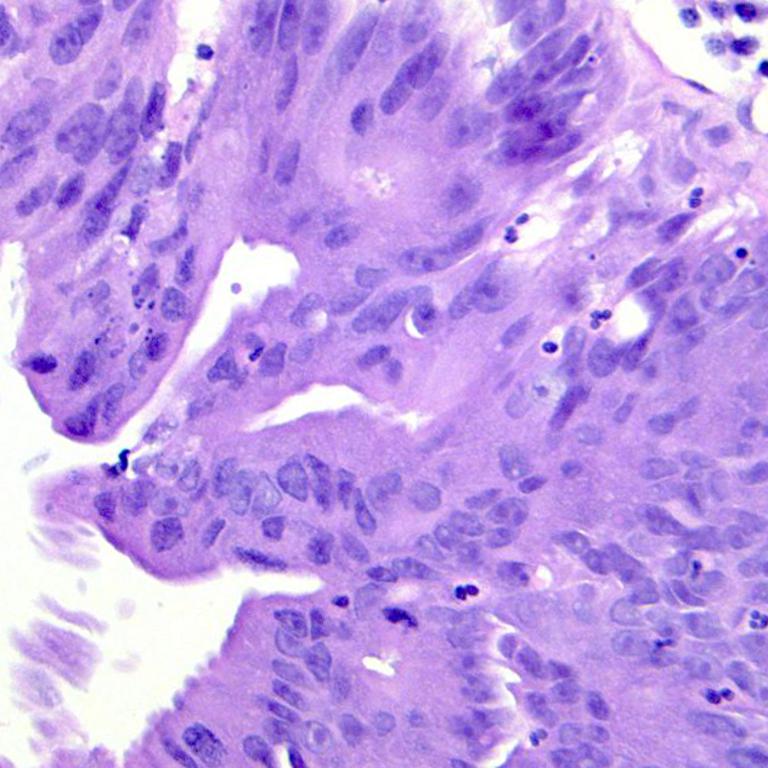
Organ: colon
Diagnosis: adenocarcinomas